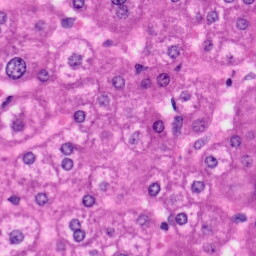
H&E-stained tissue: Liver